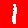
Digit: 1